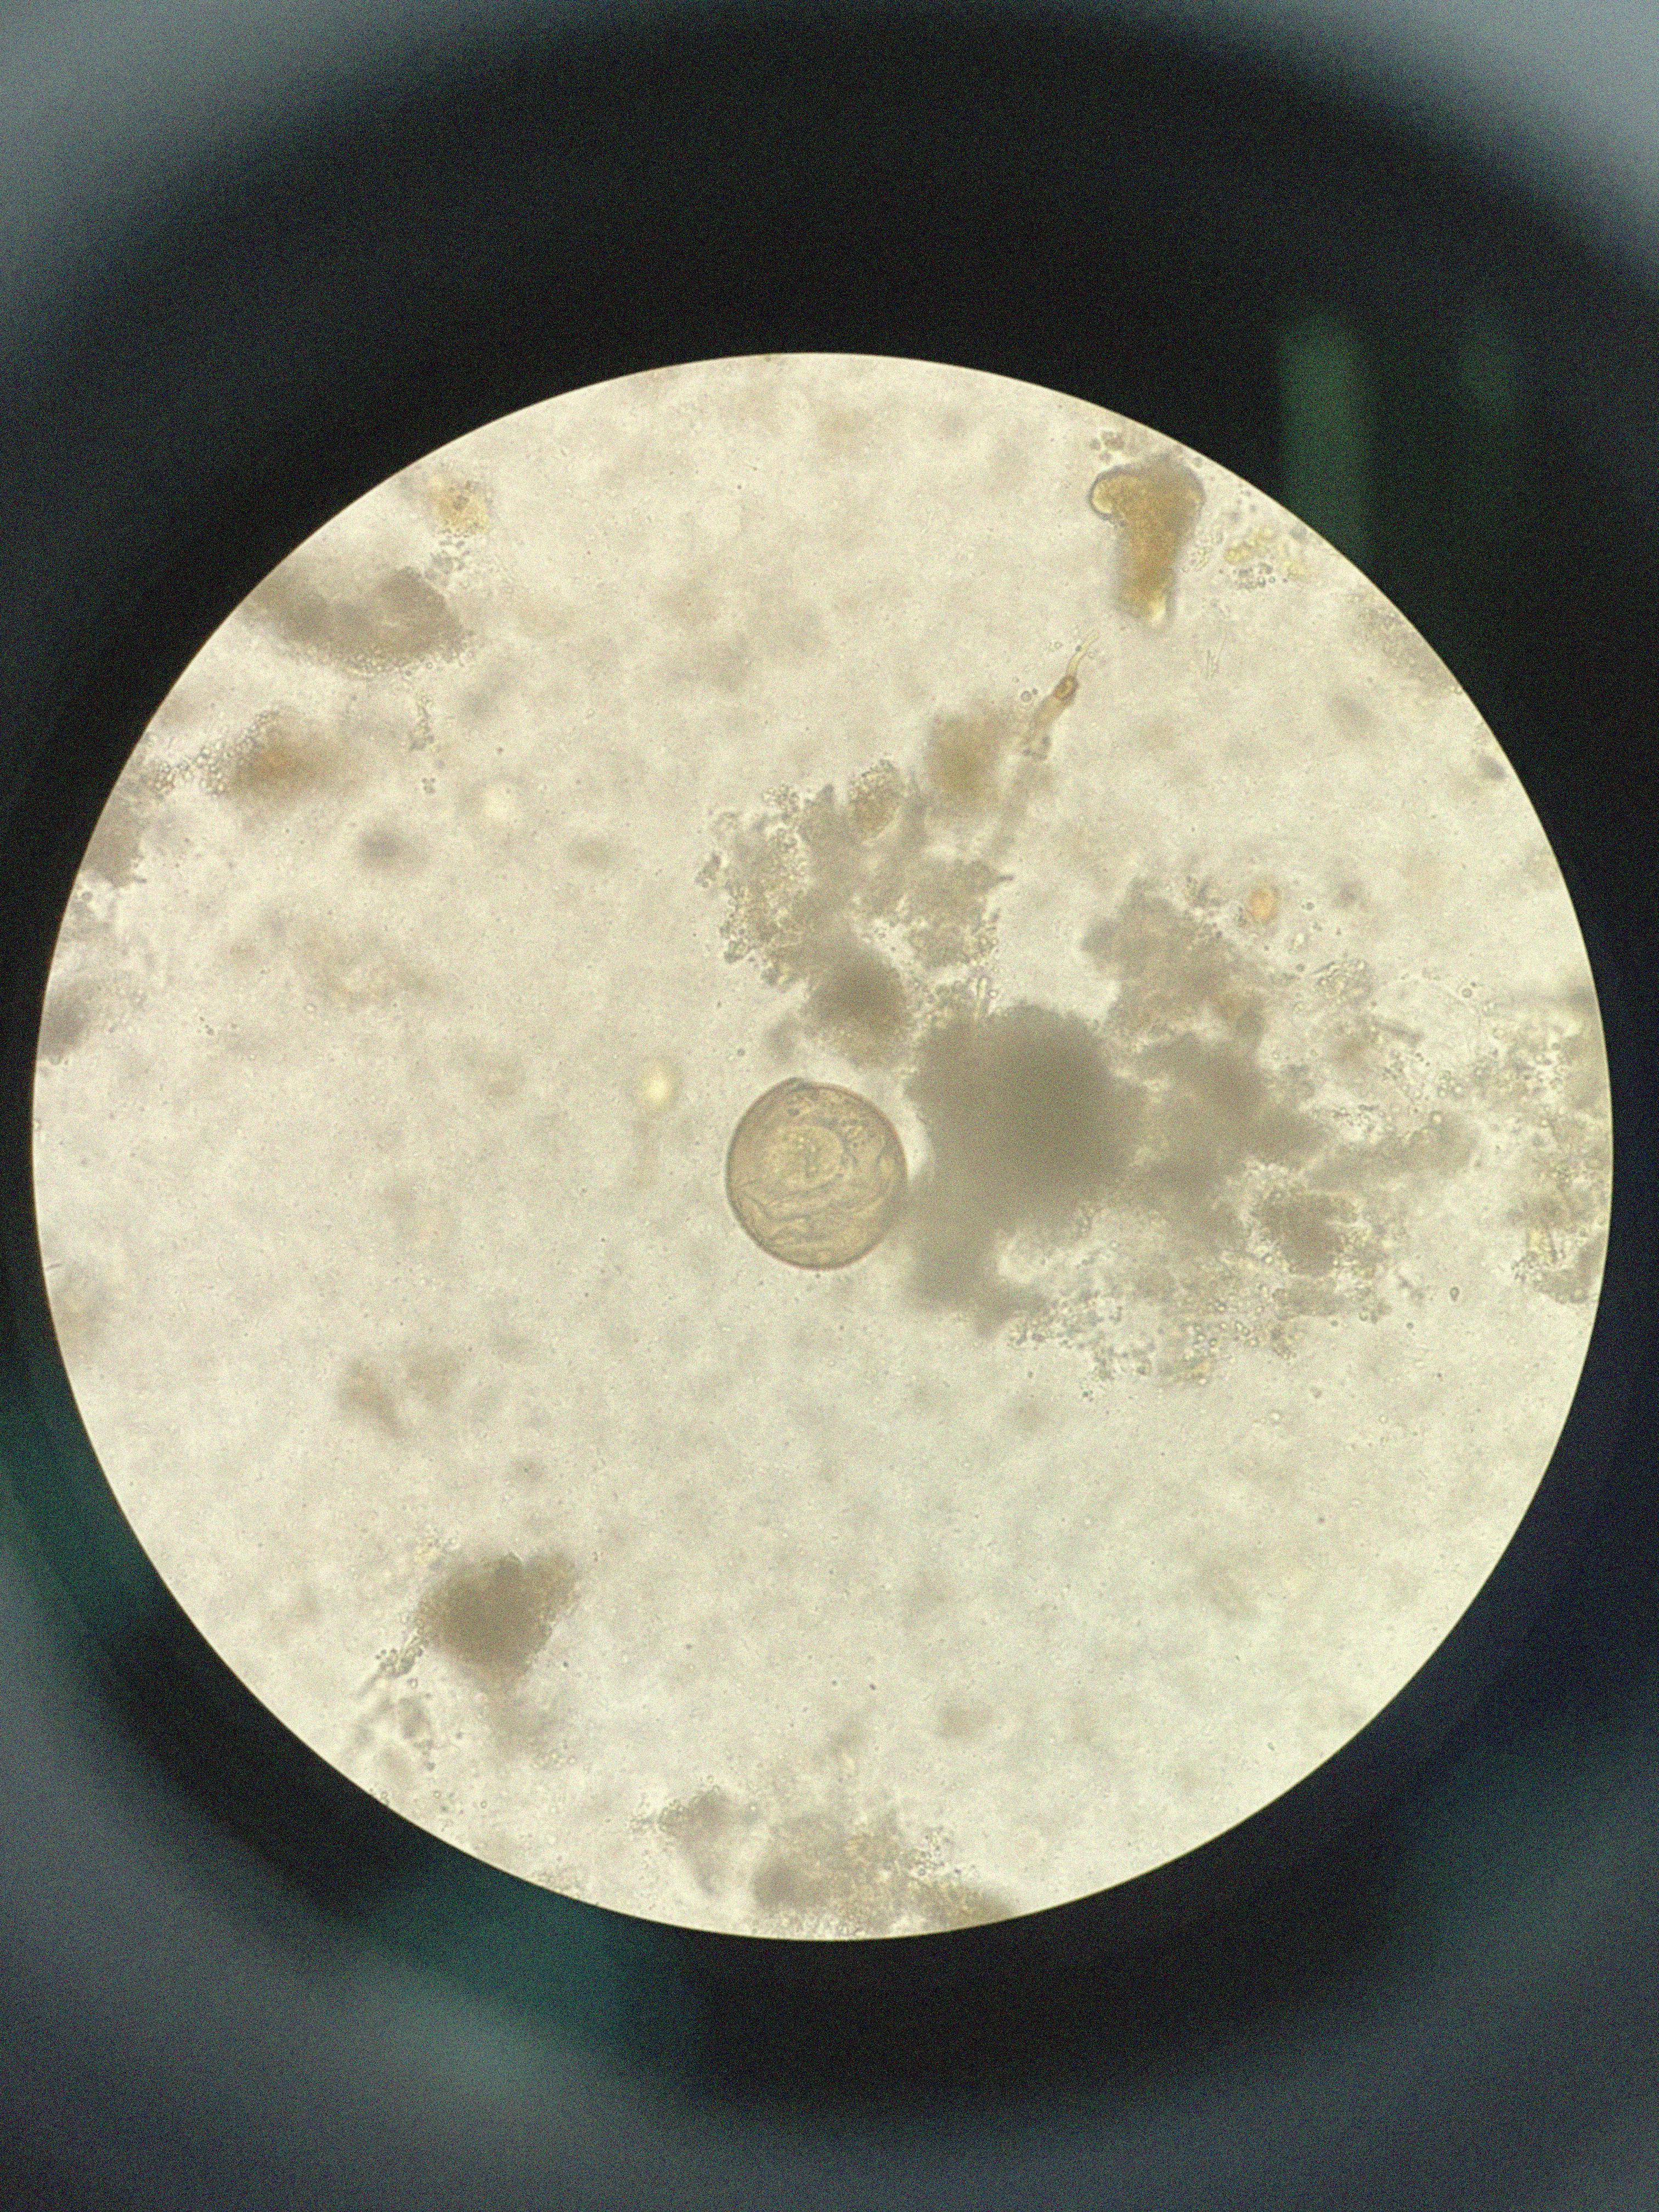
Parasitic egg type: Hymenolepis diminuta